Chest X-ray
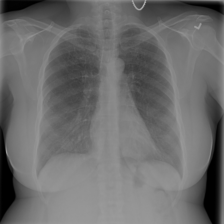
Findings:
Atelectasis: negative
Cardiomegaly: negative
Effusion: negative
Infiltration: positive
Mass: negative
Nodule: negative
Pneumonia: negative
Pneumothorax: negative
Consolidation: negative
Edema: negative
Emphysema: negative
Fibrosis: negative
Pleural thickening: negative
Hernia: negative